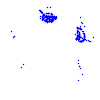
Particle: kaon